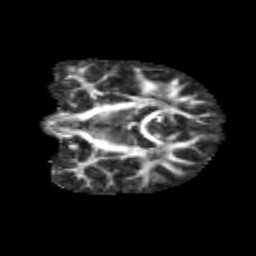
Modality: FA
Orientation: coronal
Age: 12
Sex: male
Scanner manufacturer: siemens
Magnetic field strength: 3 T
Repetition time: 3.8 s
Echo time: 0.07 s